Question: I'm trying to create a local database for my first Visual Studio project, I get this error when I try to open a Database Connection in my Server Explorer

The problem seems to be a missing \ between Visual Studio and VSTSDB in the url.
I've read up on other threads but they all have this problem in Visual Studio 2008, so for example none of the solutions given in this thread <URL> works for me, I've tried them all.
The reg key paths given in the given url above doesn't work, I guess since I'm in Windows 7 and Visual Studio 2010, and the thread is alot older.
I've localised the reg key for this url here
'''
HKEY_CURRENT_USER/Software/Microsoft/VisualStudio/10.0_Config/DataProviders/{91510608-8809-4020-8897-FBA057E22D54}/TSDataViewExtensions
'''
it has the value
> E:\Program\Visual
StudioVSTSDB\Microsoft.VisualStudio.Data.Schema.SEExtensions.xml
as you can see the \ is missing from the url between Visual Studio and VSTSDB, but everytime I change this and reboot, Visual Studio just changes it back to the old url when I try to create a local database and causes the crash... again.
Is there any way to permanently fix this reg key or anything else I can do?
Thanks,
Stefan
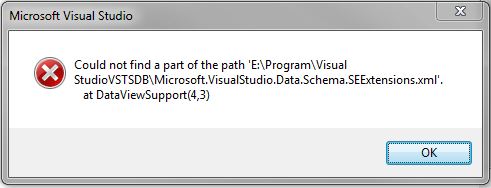
Answer: I used the Visual Studio 2010 Uninstall Utility <URL>
and now it magically works. I have no idea what to say, except that I had it installed on E: before, now I installed it in C:\Program Files\Microsoft Visual Studio 10.0
I think this made the difference for some reason. Sorry for the unclear answer.